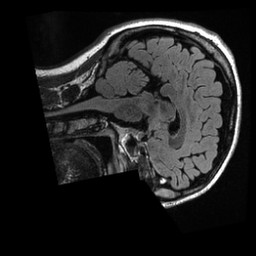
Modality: T1w
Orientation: sagittal
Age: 20
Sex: female